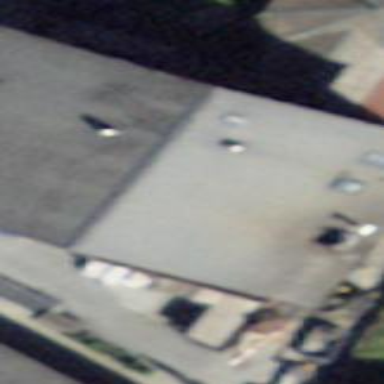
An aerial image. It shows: Hotel building.